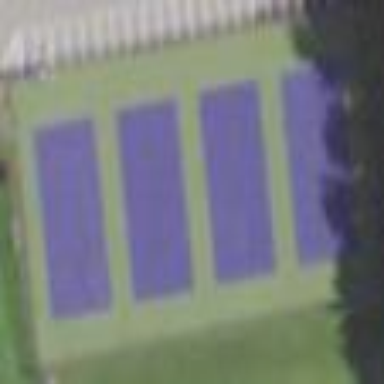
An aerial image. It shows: Tennis court on pitch designated for leisure land.